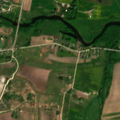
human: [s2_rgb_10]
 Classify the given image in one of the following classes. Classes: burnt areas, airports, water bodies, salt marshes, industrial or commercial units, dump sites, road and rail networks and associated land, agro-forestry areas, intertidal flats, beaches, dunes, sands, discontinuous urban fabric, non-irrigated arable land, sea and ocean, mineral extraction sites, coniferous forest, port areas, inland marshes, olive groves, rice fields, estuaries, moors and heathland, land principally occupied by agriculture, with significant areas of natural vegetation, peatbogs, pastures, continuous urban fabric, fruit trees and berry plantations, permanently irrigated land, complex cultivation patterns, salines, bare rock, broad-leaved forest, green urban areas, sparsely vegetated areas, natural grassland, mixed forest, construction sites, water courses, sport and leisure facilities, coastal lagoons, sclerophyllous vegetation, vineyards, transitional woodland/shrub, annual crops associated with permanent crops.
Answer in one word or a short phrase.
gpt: industrial or commercial units, non-irrigated arable land, complex cultivation patterns, land principally occupied by agriculture, with significant areas of natural vegetation